Question: Is there any way to link some Flex or AS3 compiler options so that multiple projects in the same workspace can share the same Compiler Constants values?

Basically, I will need to frequently change the "LANG_ENG" and "LANG_FR" to and , for 3 or more projects. Instead of having to go in each one, I'd like a solution.
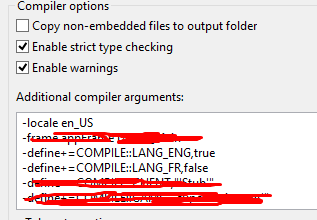
Answer: This question ties-in with this one: <URL>

As for the format, you can write something along these lines:
'''
<?xml version="1.0" encoding="UTF-8"?>
<flex-config>
<compiler>
<define append="true">
<name>COMPILE::LANG_ENG</name>
<value>false</value>
</define>
<define append="true">
<name>COMPILE::LANG_FR</name>
<value>true</value>
</define>
</compiler>
</flex-config>
'''
Which in this case, would set the to , to